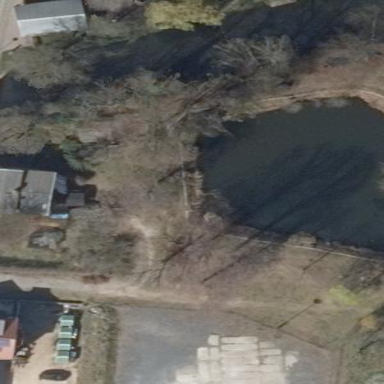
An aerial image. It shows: Pond with natural water.